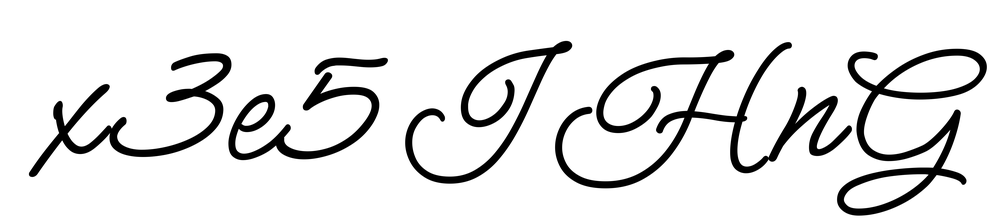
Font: MeowScript-Regular